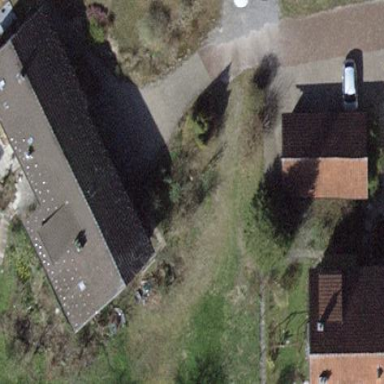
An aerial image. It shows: Terrace building.